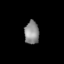
Tissue: lung
Cell type: Others
Senescence score: 0.2085
Nuclear area (px): 325
Mean DAPI intensity: 140.754